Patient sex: M
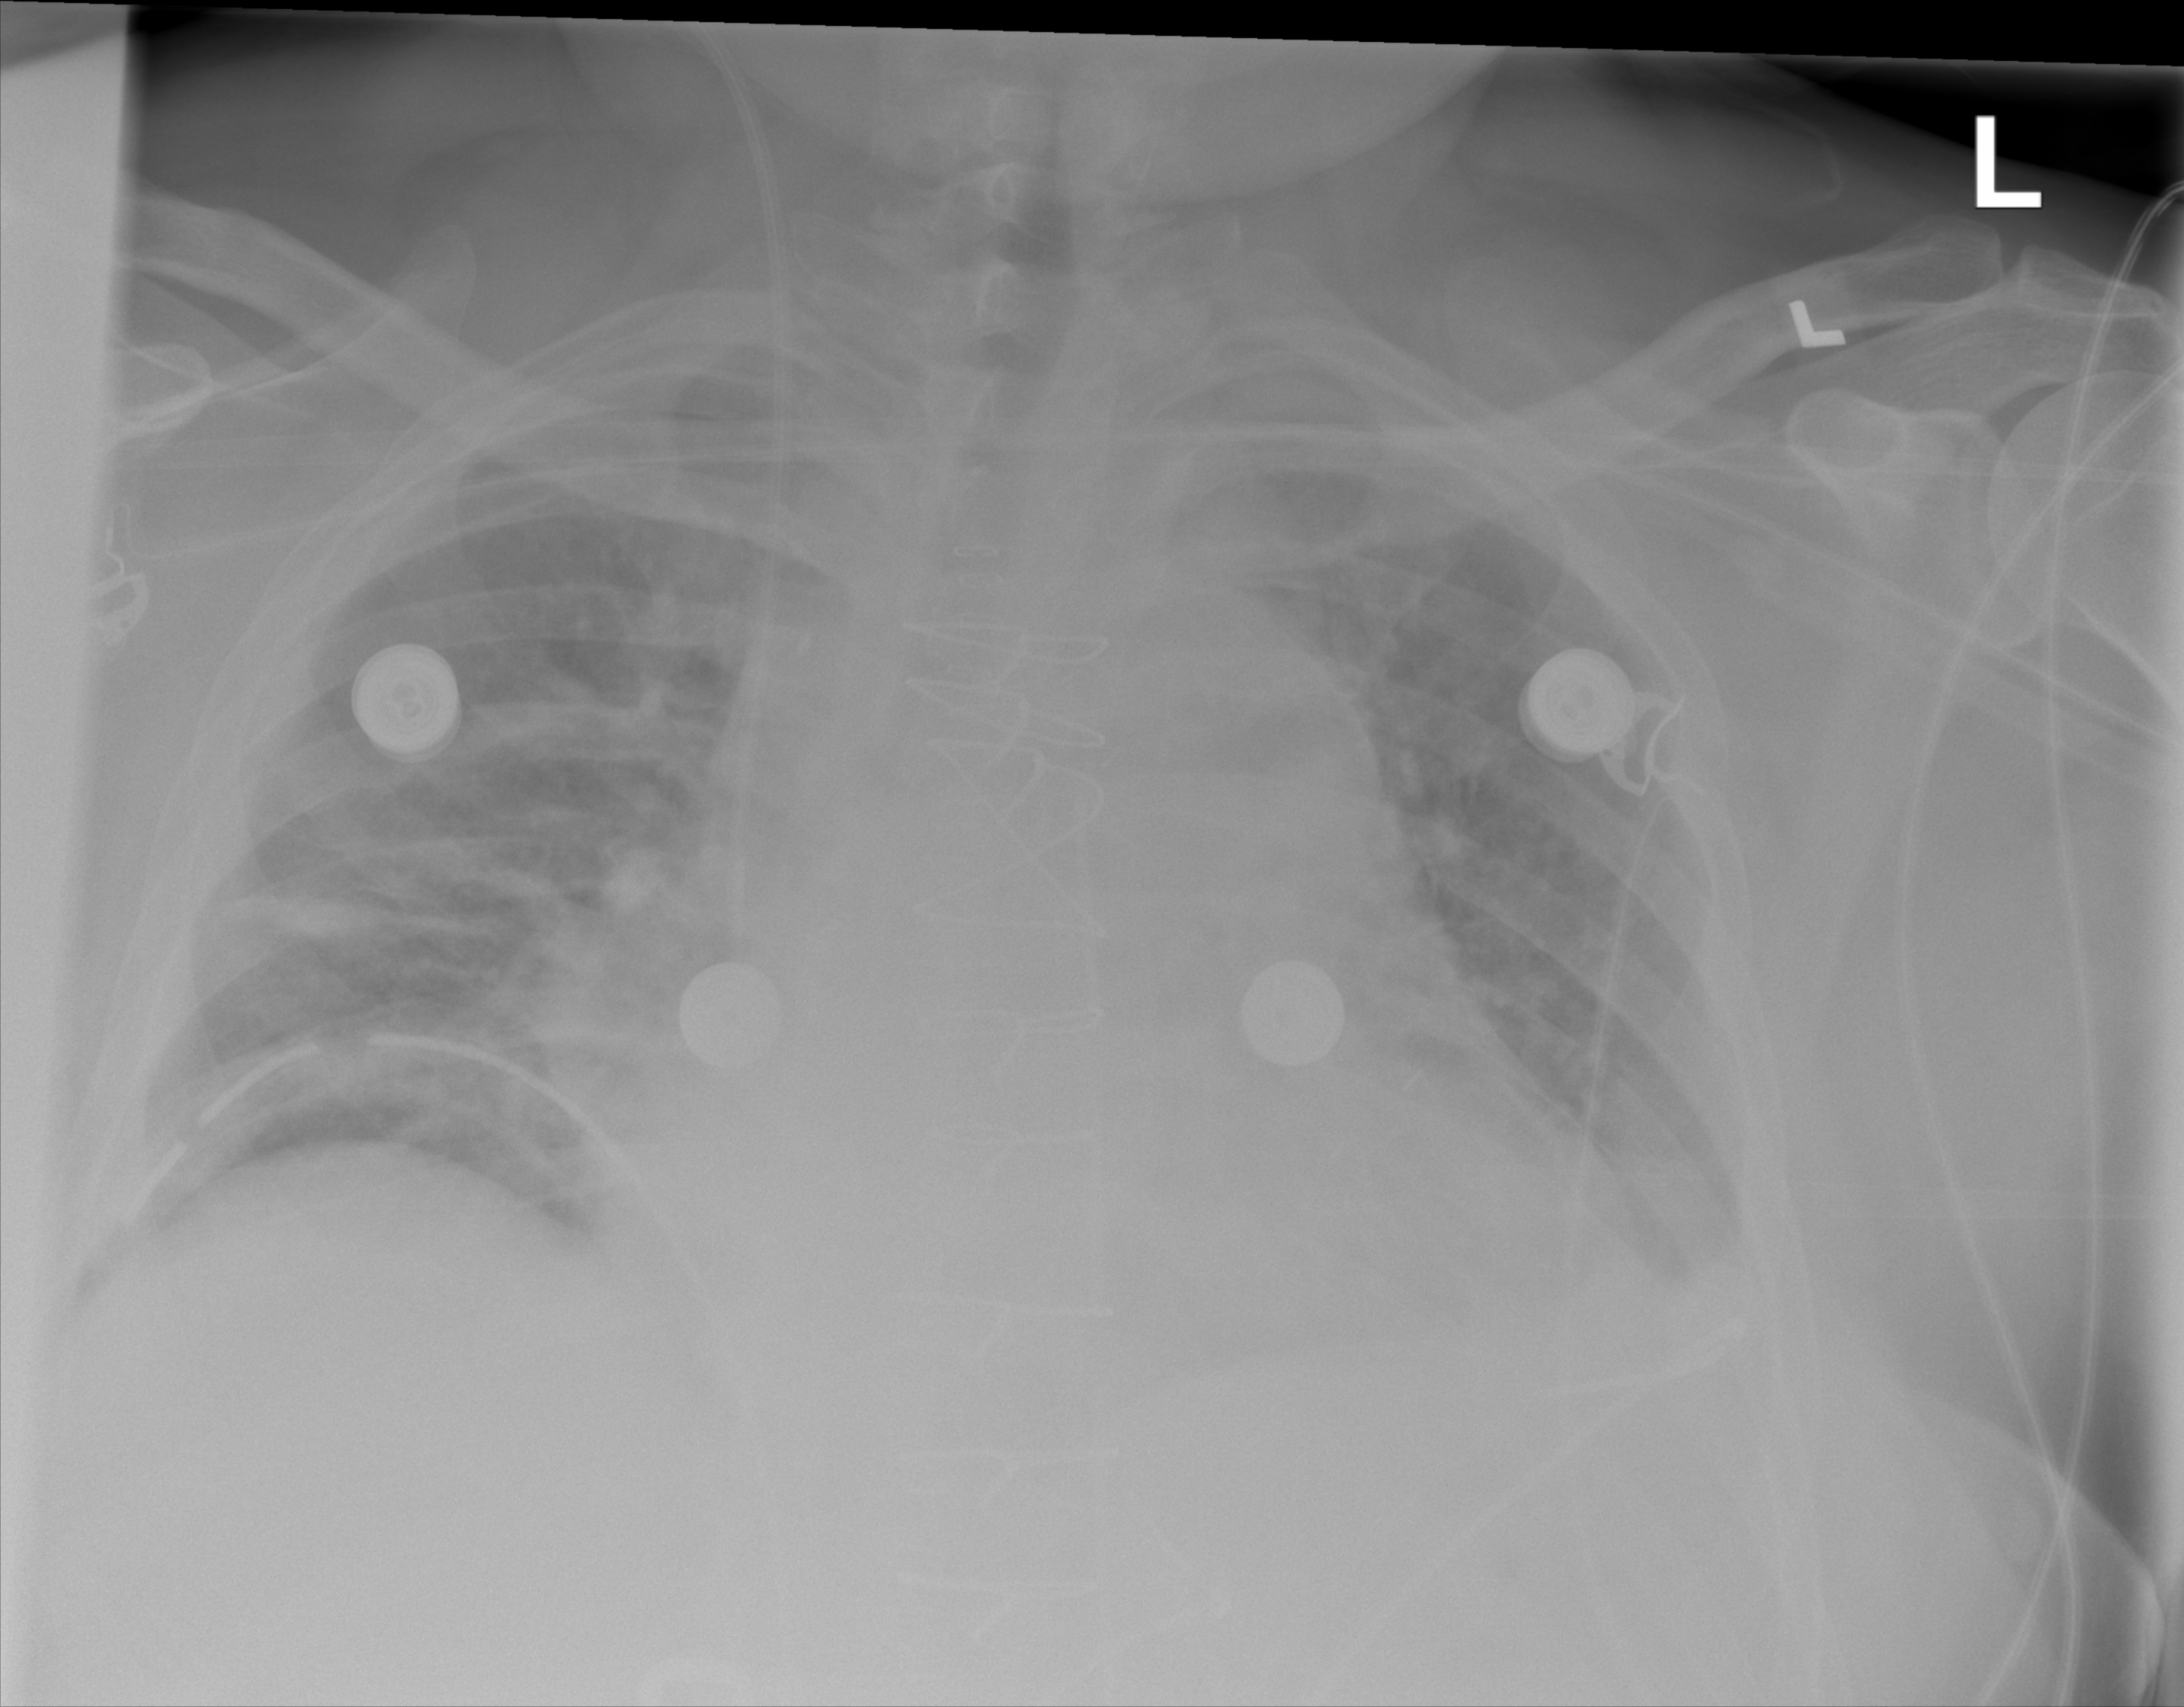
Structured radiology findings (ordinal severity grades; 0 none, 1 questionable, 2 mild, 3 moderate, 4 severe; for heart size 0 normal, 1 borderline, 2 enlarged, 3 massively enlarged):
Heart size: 1
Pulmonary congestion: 0
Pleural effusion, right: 0
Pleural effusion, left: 2
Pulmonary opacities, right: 2
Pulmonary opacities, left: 2
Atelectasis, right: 3
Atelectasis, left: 0